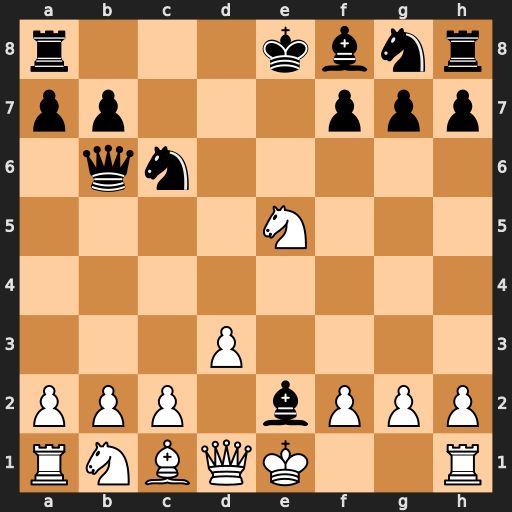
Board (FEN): r3kbnr/pp3ppp/1qn5/4N3/8/3P4/PPP1bPPP/RNBQK2R
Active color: w
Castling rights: KQkq
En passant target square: -
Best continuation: Qxe2 Qa5+ Kd1 Qxe5 Qxe5+ Nxe5 Re1 f6 f4 O-O-O fxe5